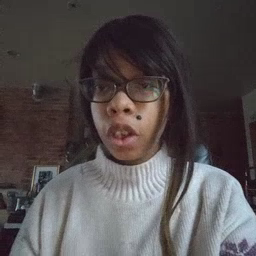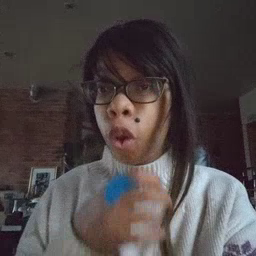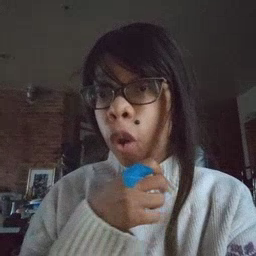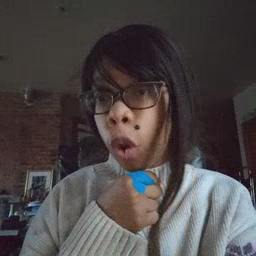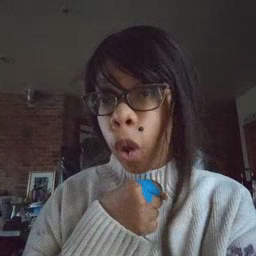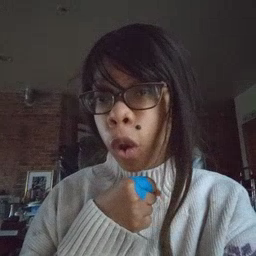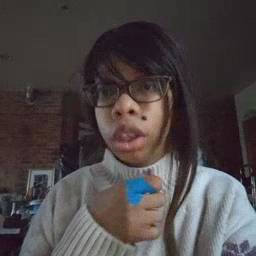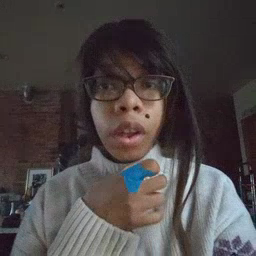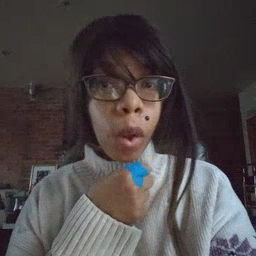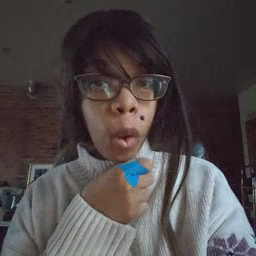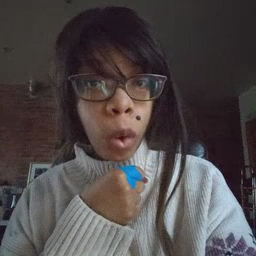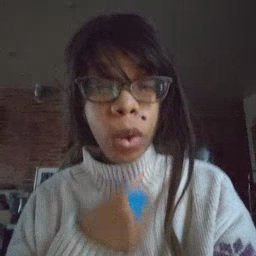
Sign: orange